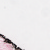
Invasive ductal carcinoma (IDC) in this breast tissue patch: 0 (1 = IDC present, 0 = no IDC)